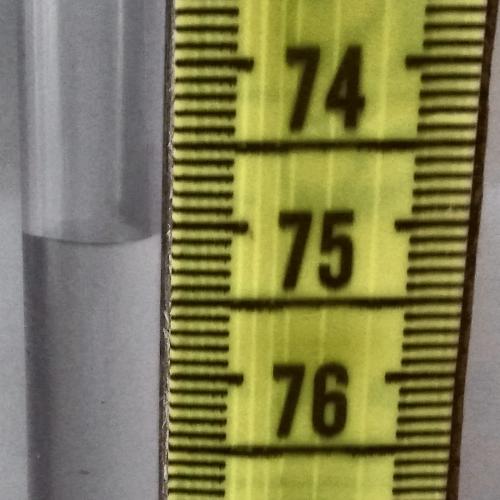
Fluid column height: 75.1 cm